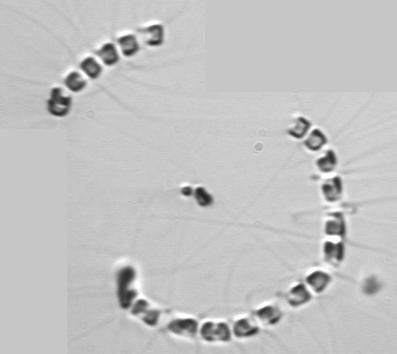
Label: Chaetoceros_socialis